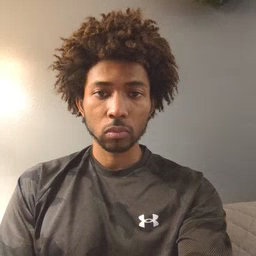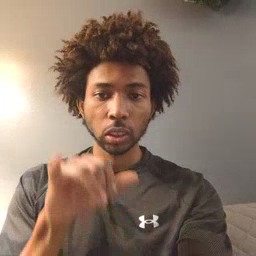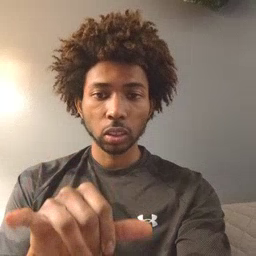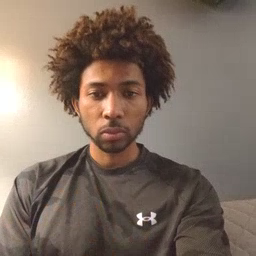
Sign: stay